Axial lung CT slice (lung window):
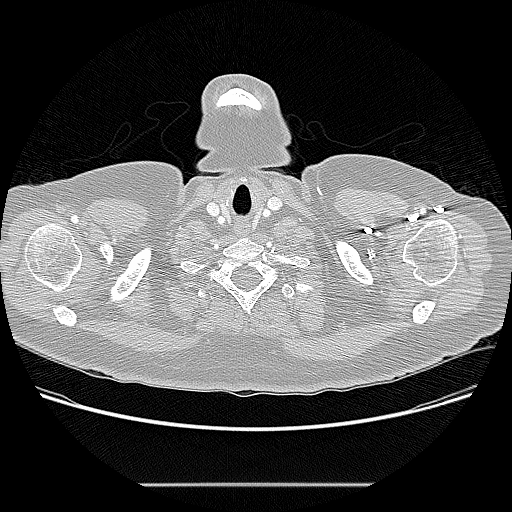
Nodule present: no